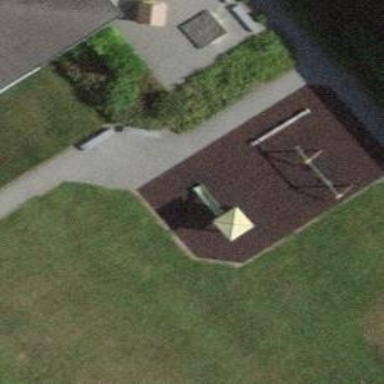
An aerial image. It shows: Playground with playhouse.